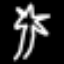
Label: palm tree